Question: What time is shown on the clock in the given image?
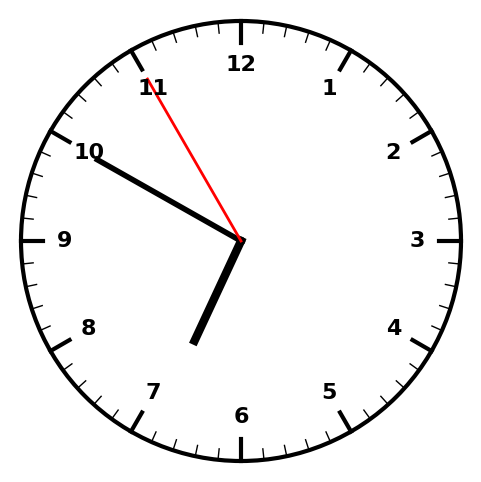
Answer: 06:49:55